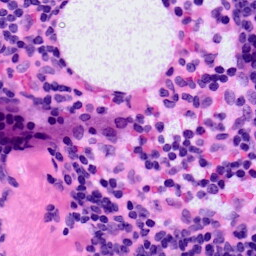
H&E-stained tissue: LymphNode